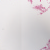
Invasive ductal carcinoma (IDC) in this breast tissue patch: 0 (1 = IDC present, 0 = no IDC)